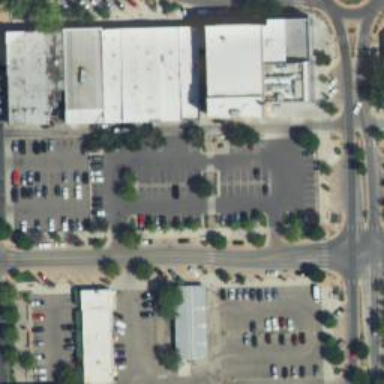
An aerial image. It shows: Parking space.